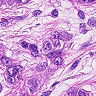
Metastatic tissue present: yes